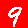
Digit: 9